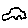
Label: car